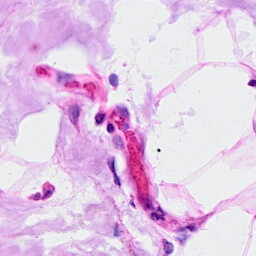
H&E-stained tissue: Breast